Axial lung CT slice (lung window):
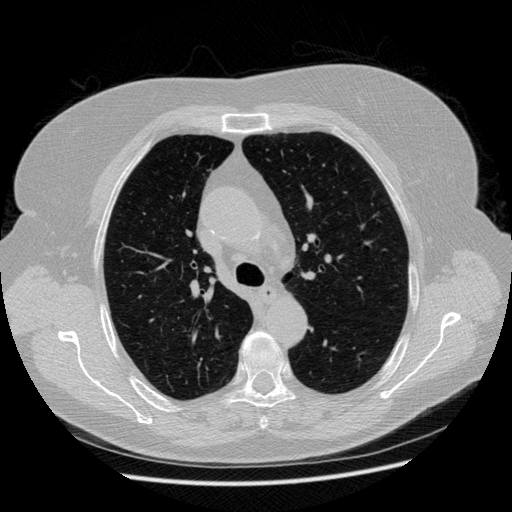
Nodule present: no